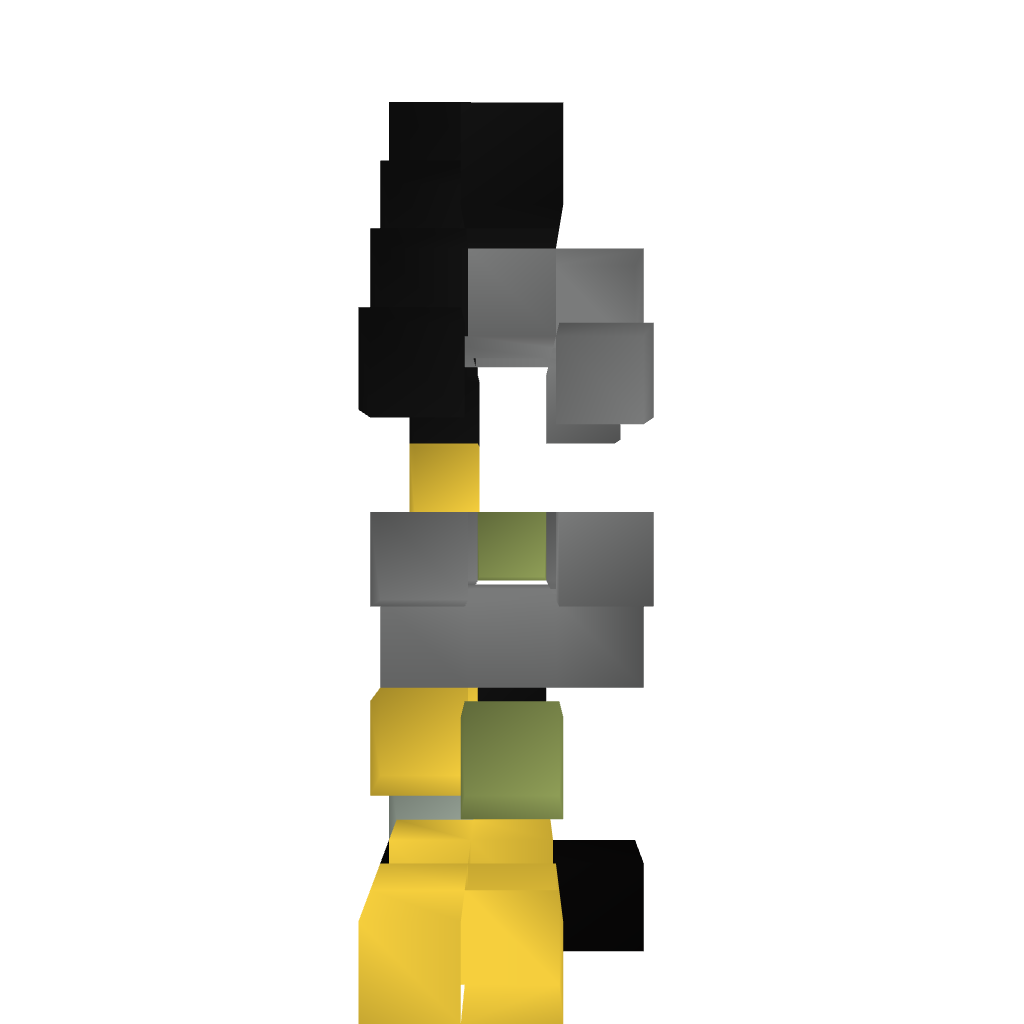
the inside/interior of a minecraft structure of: Door 3x3